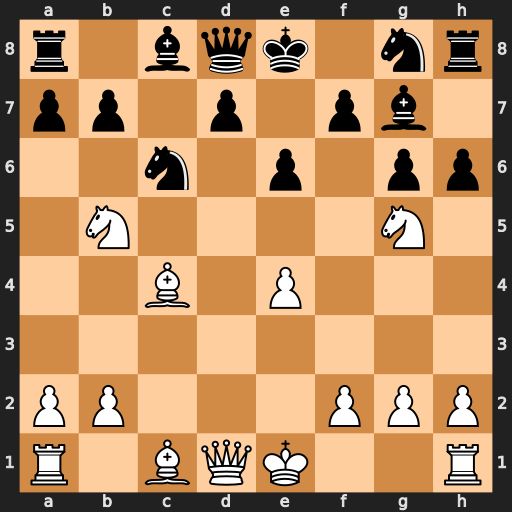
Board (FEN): r1bqk1nr/pp1p1pb1/2n1p1pp/1N4N1/2B1P3/8/PP3PPP/R1BQK2R
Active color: w
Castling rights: KQkq
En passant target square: -
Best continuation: Nd6+ Kf8 Ngxf7